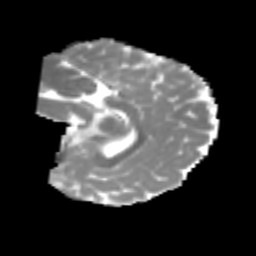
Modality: MD
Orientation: sagittal
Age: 7
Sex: male
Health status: healthy